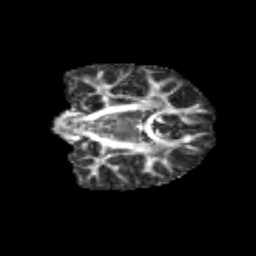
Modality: FA
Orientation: coronal
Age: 12
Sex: male
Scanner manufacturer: siemens
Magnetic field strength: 3 T
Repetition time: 3.8 s
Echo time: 0.07 s